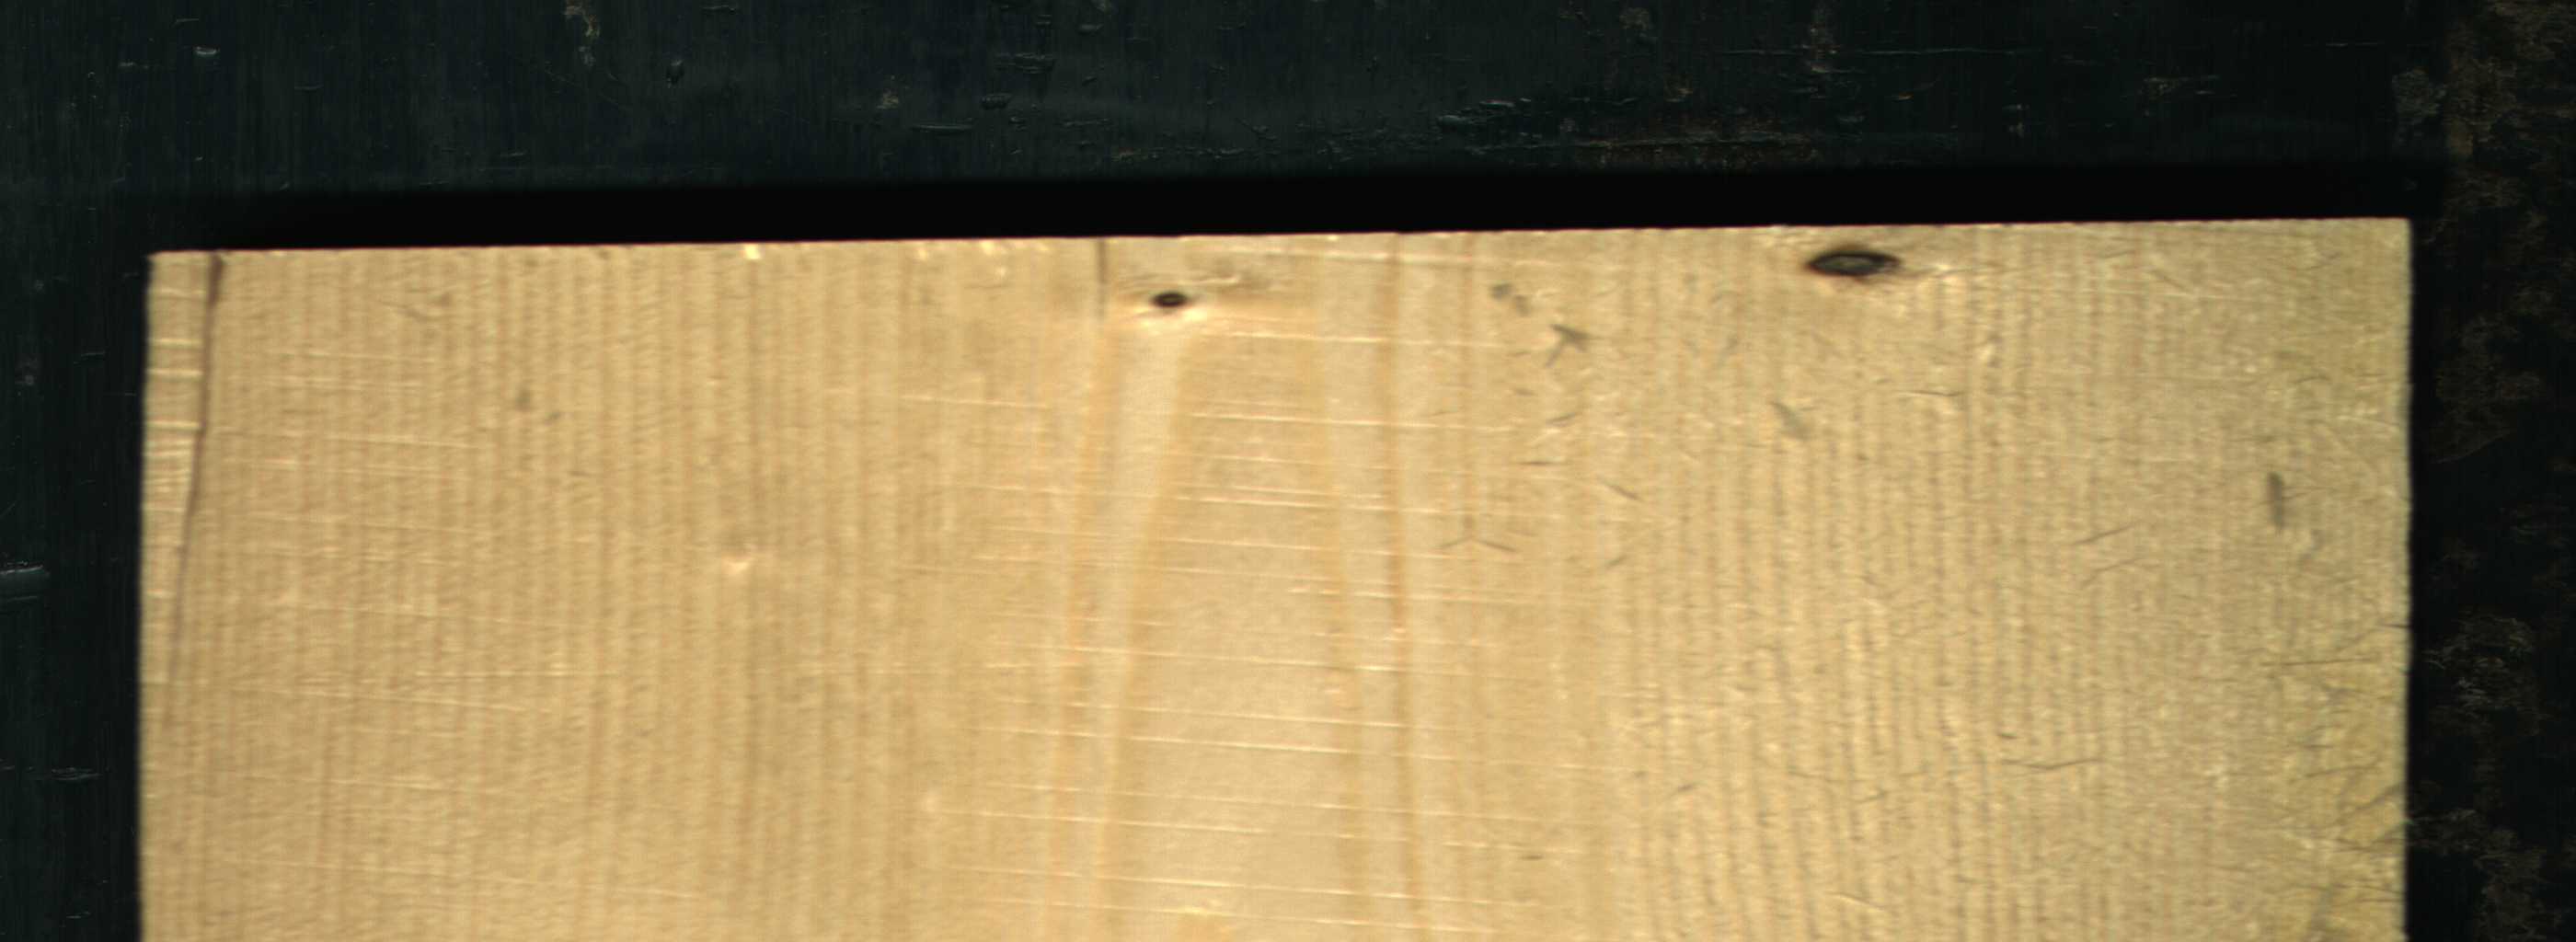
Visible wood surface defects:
Dead_Knot
Dead_Knot